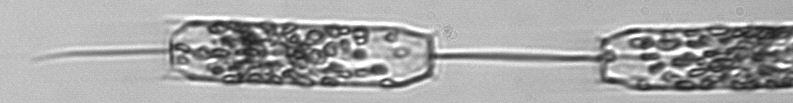
Label: Ditylum_brightwellii